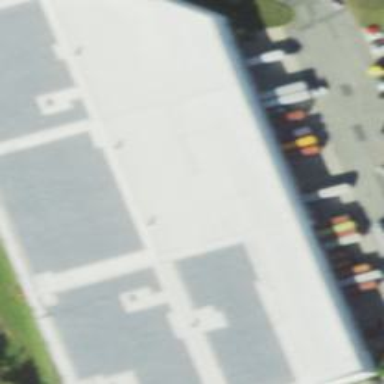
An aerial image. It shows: Warehouse building.